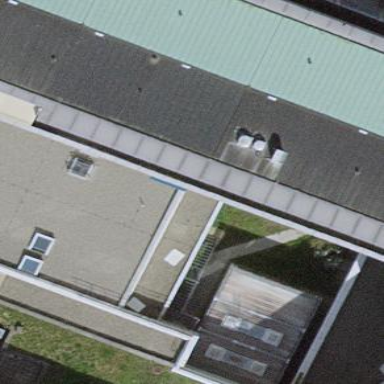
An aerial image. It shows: Hospital building.